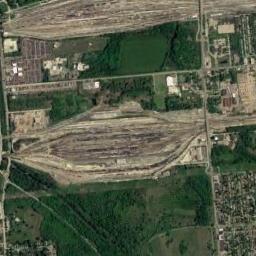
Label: railway_station